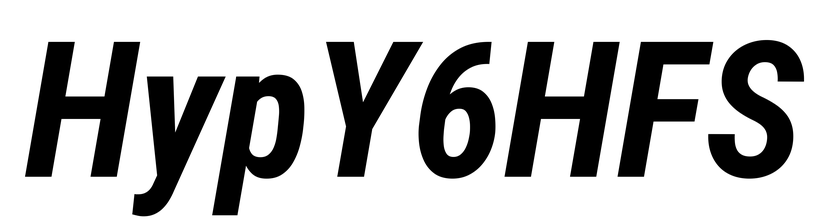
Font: Roboto-Italic_Condensed_Bold_Italic